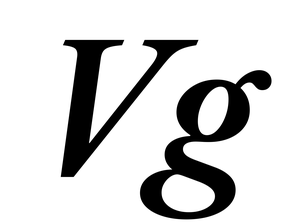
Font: LibreCaslonText-Italic_SemiBold_Italic